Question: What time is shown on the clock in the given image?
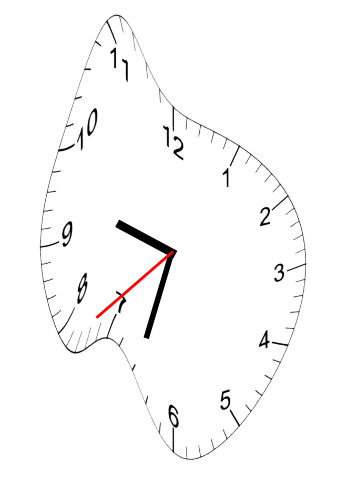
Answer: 09:32:38